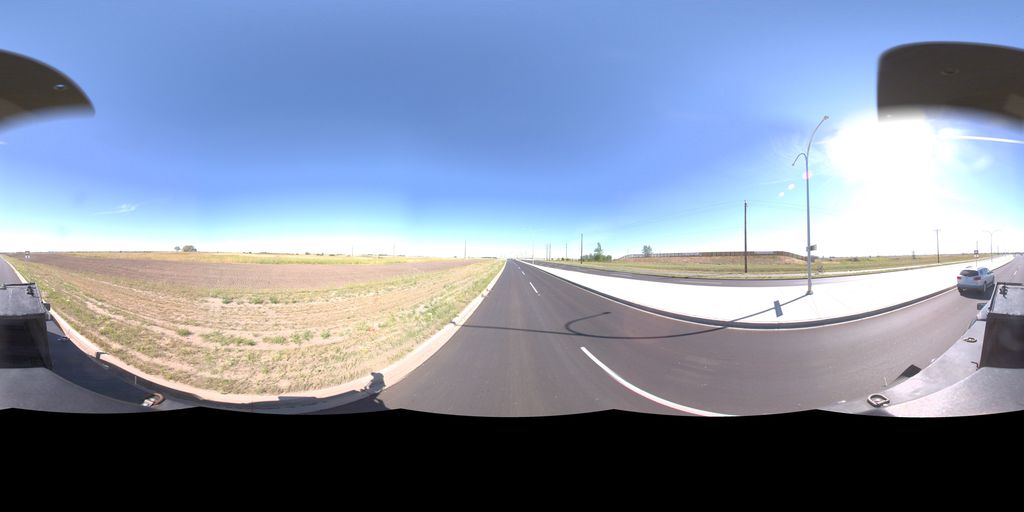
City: saskatoon